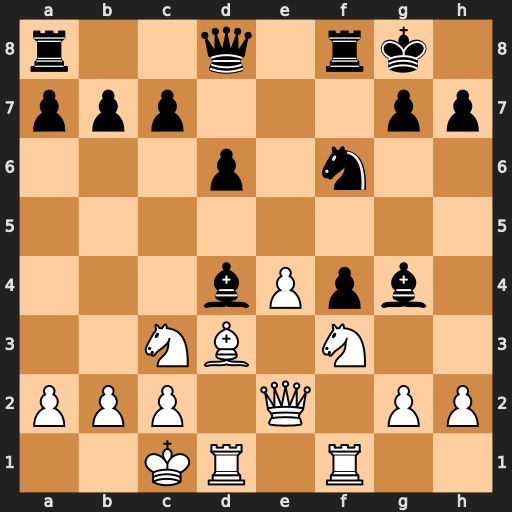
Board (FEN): r2q1rk1/ppp3pp/3p1n2/8/3bPpb1/2NB1N2/PPP1Q1PP/2KR1R2
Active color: w
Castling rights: -
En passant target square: -
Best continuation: Bc4+ Kh8 Rxd4